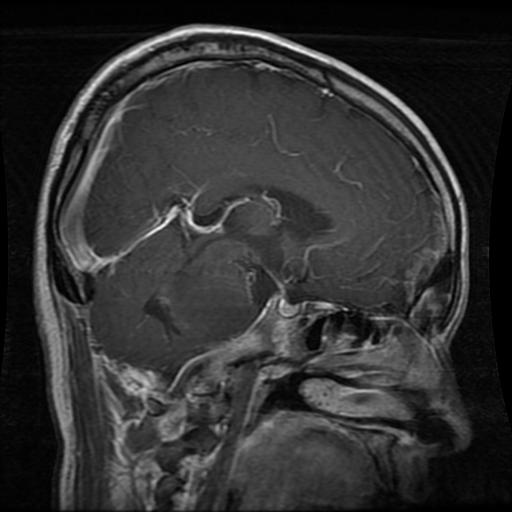
Label: glioma